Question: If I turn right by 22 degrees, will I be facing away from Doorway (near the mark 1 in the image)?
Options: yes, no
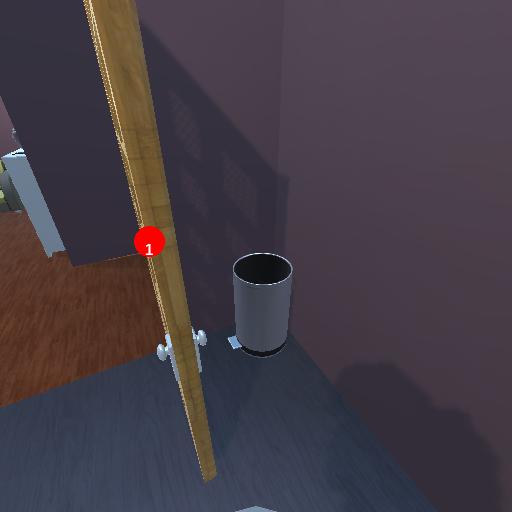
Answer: yes